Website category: auto
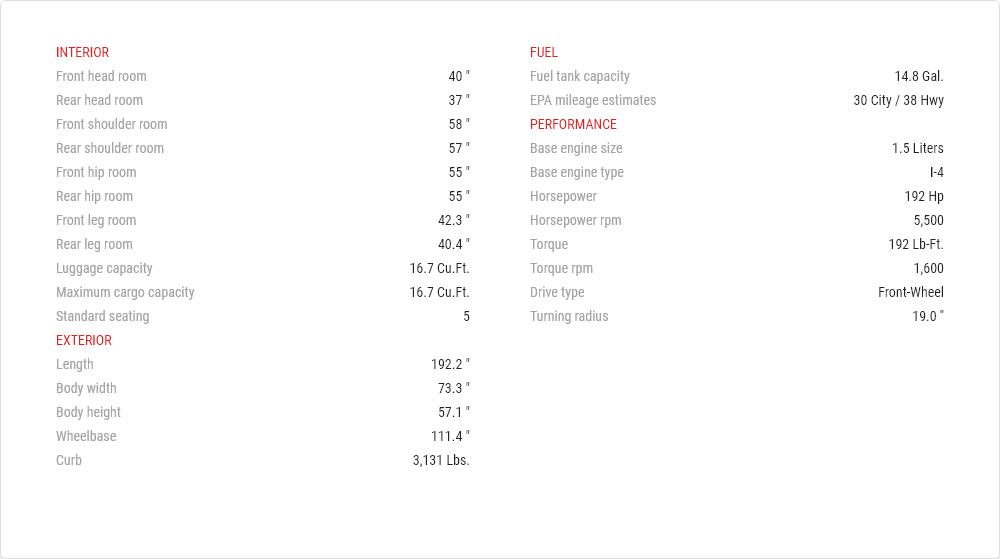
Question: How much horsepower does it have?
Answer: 192 hp

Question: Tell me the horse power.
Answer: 192 hp

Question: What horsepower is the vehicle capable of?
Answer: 192 hp

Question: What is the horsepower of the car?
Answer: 192 hp

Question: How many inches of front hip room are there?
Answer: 55 "

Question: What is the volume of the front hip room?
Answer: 55 "

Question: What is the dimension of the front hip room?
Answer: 55 "